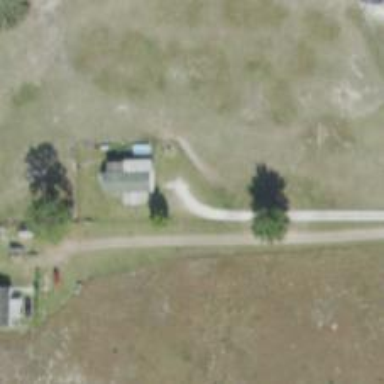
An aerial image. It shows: Driveway leading to service road.